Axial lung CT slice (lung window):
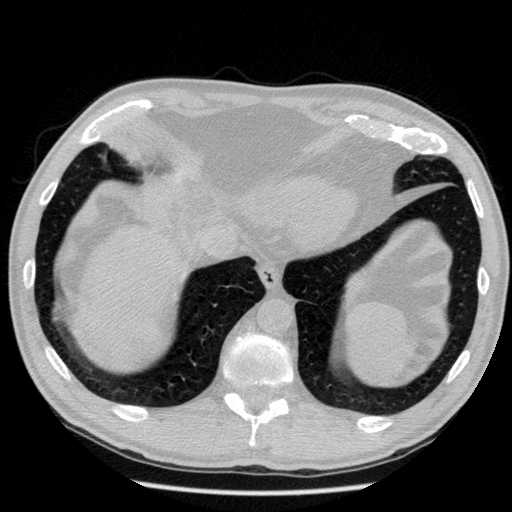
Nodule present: no